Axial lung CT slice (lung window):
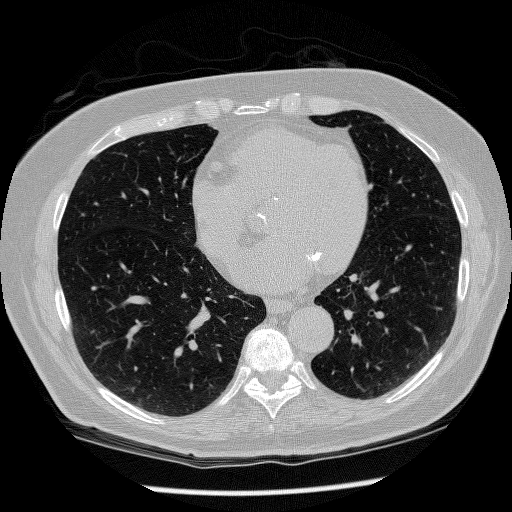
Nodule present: no